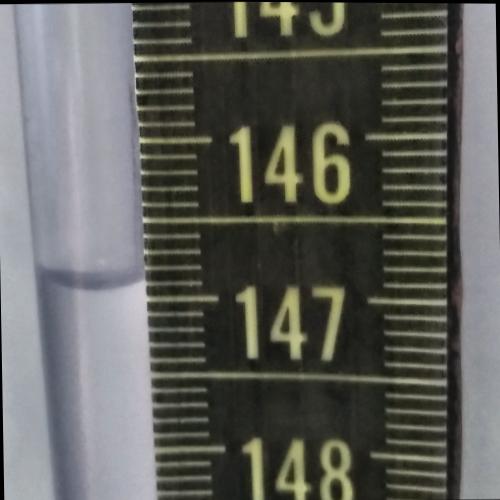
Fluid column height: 146.9 cm